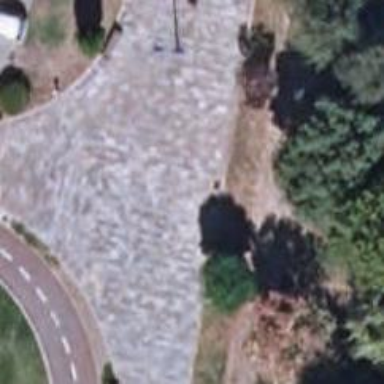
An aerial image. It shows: Footway with sett surface.